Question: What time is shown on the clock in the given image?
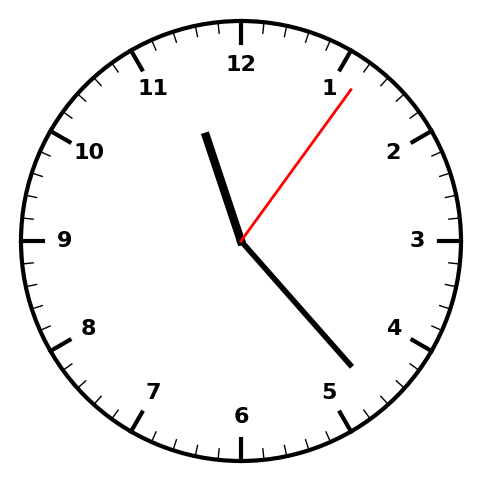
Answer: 11:23:06